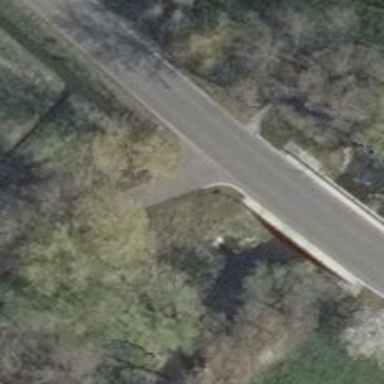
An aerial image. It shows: Tertiary road with asphalt surface.